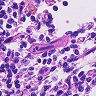
Metastatic tissue present: no